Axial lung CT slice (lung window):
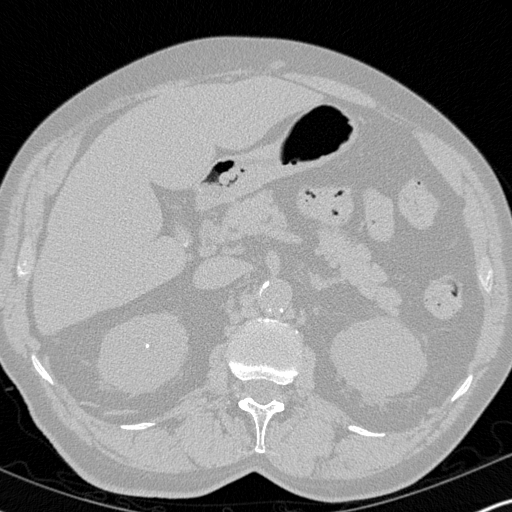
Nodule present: no